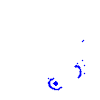
Particle: proton